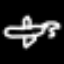
Label: airplane